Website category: university
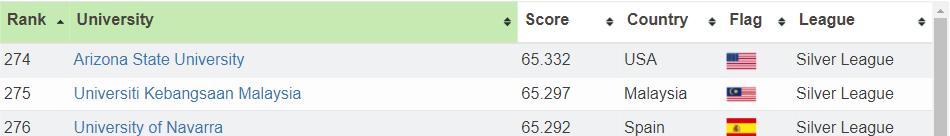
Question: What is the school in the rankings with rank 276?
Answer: University of Navarra

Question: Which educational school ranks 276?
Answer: University of Navarra

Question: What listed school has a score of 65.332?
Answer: Arizona State University

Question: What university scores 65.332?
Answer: Arizona State University

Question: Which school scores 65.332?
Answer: Arizona State University

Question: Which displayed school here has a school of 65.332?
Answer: Arizona State University

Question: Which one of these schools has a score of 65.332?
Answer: Arizona State University

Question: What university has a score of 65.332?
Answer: Arizona State University

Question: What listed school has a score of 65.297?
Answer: Universiti Kebangsaan Malaysia

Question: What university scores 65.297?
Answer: Universiti Kebangsaan Malaysia

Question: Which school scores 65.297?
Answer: Universiti Kebangsaan Malaysia

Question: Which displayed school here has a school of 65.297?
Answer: Universiti Kebangsaan Malaysia

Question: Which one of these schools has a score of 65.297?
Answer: Universiti Kebangsaan Malaysia

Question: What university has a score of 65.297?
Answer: Universiti Kebangsaan Malaysia

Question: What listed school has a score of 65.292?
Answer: University of Navarra

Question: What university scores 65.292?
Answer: University of Navarra

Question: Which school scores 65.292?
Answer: University of Navarra

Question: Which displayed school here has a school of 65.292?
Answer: University of Navarra

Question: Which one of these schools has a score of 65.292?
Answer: University of Navarra

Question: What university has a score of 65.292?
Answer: University of Navarra

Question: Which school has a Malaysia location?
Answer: Universiti Kebangsaan Malaysia

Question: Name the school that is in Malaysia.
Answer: Universiti Kebangsaan Malaysia

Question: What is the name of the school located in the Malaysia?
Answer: Universiti Kebangsaan Malaysia

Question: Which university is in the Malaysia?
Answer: Universiti Kebangsaan Malaysia

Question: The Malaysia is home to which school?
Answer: Universiti Kebangsaan Malaysia

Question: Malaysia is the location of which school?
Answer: Universiti Kebangsaan Malaysia

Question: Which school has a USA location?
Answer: Arizona State University

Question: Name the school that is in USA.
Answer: Arizona State University

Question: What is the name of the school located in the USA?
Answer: Arizona State University

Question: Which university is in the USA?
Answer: Arizona State University

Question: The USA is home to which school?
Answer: Arizona State University

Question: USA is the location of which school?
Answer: Arizona State University

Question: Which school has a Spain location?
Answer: University of Navarra

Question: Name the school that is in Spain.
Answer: University of Navarra

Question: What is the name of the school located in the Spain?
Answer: University of Navarra

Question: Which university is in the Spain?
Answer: University of Navarra

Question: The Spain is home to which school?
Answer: University of Navarra

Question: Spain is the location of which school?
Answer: University of Navarra